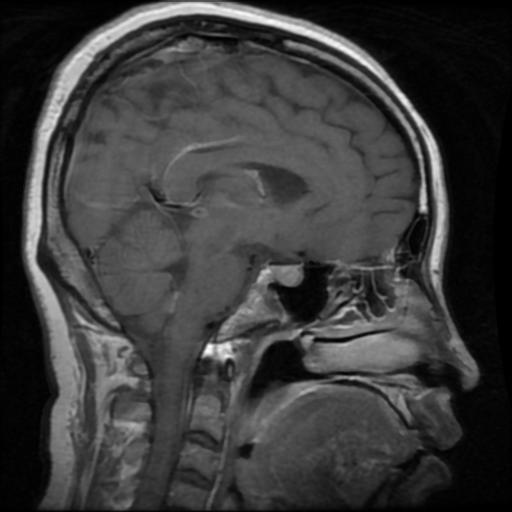
Label: pituitary